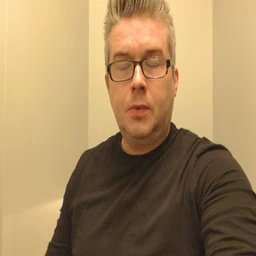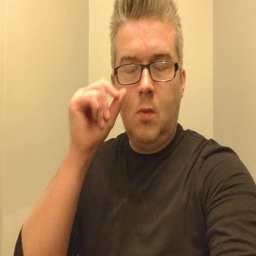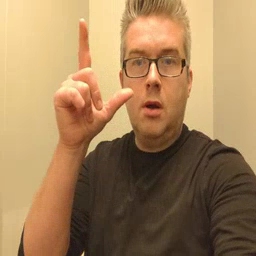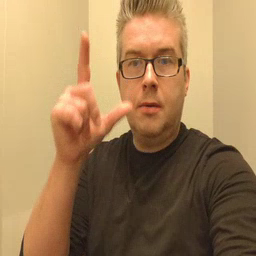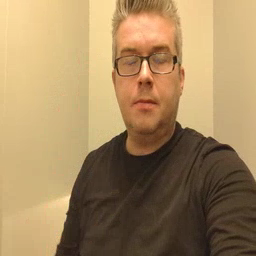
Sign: wake